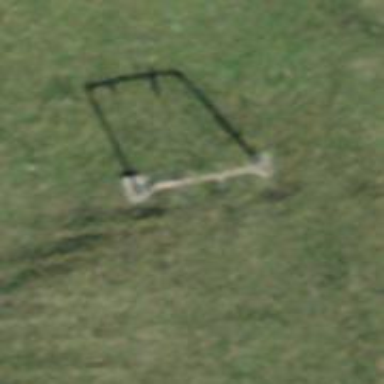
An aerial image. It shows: Pylon used for aerialway.